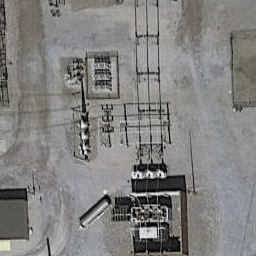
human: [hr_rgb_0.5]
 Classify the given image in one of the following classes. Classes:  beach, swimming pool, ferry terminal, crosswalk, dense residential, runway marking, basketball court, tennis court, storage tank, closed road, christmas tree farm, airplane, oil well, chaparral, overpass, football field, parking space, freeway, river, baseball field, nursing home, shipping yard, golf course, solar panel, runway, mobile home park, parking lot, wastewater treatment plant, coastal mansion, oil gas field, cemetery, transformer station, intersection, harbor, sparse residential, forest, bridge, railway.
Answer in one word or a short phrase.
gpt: transformer station